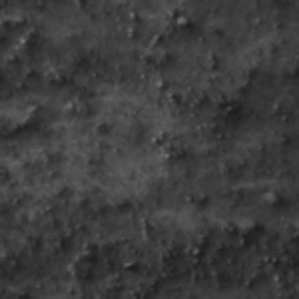
Label: frost